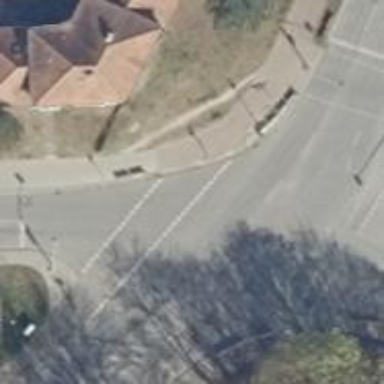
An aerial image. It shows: Crossing with traffic signals.